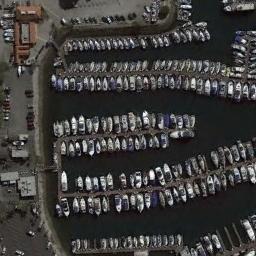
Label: harbor